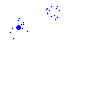
Particle: kaon